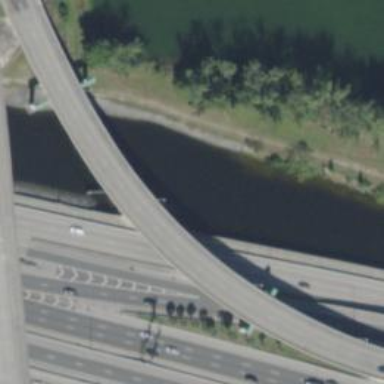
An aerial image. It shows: Bridge with beam structure.